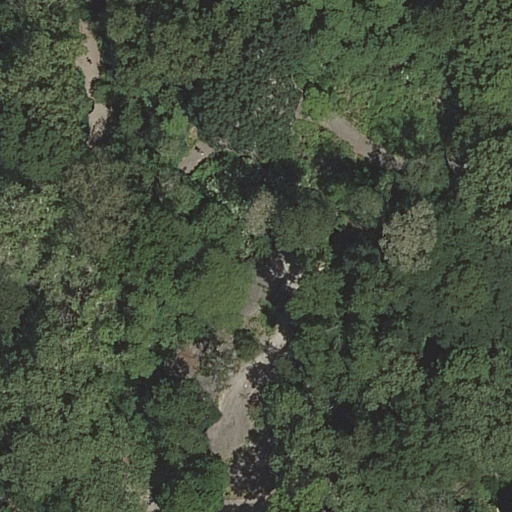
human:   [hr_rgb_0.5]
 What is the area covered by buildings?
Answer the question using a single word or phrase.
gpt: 0m2

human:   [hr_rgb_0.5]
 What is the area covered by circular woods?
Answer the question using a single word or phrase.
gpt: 0m2

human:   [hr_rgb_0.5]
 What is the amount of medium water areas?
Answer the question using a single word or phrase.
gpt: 0

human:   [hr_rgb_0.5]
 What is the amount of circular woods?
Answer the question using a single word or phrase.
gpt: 0

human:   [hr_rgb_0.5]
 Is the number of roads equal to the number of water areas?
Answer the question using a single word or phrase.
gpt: no

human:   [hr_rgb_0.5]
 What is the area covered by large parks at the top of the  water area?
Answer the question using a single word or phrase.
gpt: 0m2

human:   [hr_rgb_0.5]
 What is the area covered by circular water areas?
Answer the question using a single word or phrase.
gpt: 0m2

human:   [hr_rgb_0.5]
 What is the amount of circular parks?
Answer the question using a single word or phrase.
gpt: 0

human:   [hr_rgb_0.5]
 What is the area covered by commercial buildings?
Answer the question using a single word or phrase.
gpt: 0m2

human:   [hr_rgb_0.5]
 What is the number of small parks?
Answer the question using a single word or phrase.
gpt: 0

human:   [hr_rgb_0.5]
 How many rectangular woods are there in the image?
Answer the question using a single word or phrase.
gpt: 0

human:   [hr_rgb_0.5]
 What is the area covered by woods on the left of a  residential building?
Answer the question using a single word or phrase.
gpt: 0m2

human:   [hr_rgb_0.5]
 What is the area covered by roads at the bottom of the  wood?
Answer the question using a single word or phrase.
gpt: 0m2

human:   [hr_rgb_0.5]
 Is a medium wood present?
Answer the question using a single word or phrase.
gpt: no

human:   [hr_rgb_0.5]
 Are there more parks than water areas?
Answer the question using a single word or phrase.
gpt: no

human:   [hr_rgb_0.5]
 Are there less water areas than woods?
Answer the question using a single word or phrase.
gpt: no

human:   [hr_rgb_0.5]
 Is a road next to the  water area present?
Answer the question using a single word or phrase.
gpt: yes

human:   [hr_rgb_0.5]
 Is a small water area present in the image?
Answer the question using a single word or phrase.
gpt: yes

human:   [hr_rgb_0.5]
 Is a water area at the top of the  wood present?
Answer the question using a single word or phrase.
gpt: no

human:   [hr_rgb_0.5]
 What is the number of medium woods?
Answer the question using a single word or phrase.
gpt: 0

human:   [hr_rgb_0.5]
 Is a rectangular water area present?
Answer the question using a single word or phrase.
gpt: no

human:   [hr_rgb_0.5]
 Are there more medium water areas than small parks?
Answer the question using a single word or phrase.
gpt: no

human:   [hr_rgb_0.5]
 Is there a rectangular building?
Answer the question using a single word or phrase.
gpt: no

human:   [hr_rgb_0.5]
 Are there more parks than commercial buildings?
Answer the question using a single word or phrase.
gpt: yes

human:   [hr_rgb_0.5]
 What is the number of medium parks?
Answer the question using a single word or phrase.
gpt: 0

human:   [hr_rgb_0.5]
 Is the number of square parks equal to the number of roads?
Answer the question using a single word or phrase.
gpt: no

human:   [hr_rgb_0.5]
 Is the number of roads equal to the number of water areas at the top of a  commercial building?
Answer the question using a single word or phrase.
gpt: no

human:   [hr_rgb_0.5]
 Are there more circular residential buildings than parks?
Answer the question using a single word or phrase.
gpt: no

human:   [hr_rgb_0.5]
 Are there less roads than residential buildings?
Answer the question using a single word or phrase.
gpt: no

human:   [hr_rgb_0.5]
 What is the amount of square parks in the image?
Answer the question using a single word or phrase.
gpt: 0

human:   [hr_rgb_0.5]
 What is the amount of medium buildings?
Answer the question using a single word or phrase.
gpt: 0

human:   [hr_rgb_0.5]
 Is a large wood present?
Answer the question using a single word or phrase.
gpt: yes

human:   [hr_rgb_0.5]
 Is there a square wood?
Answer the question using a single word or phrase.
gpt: no

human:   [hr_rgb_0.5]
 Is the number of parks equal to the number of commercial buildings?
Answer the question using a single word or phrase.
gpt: no

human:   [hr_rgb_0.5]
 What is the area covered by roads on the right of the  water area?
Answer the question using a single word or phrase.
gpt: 0m2

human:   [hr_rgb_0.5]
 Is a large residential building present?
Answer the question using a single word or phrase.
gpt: no